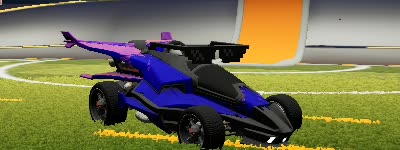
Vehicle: aftershock